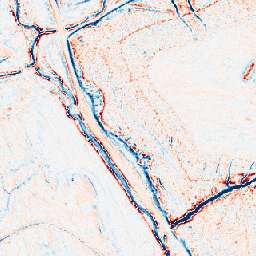
Category: edge_preserving
Decomposition family: anisotropic_diffusion
Decomposition parameters: iterations: 10
kappa: 50
gamma: 0.15
Upsampling method: nearest
Upsampling parameters: scale: 8
Upsampling scale: 8